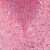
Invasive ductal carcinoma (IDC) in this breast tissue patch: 1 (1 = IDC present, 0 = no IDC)